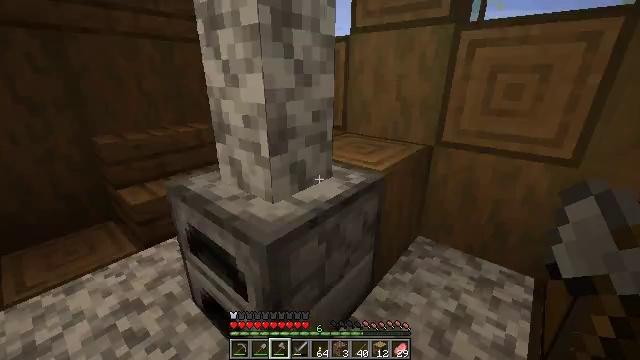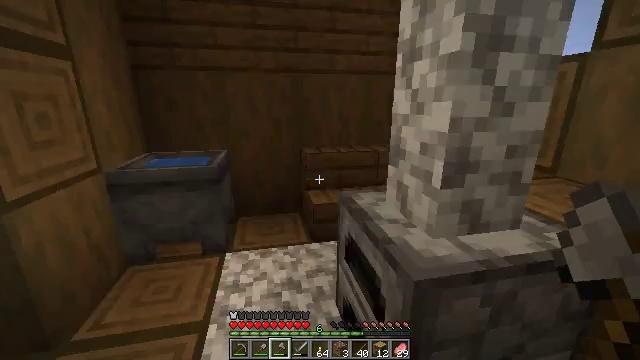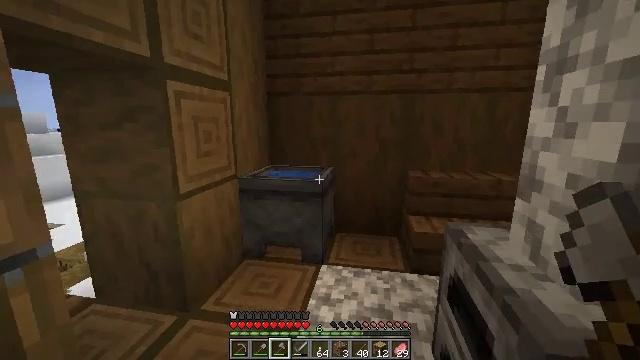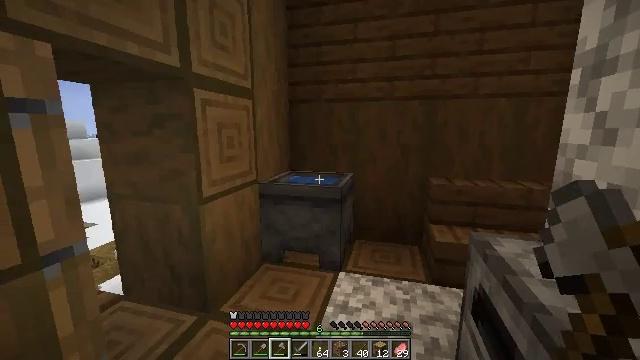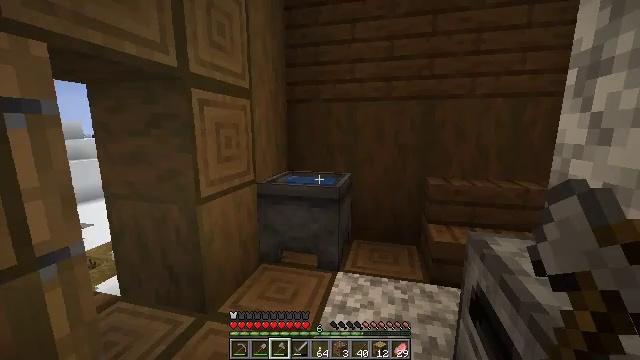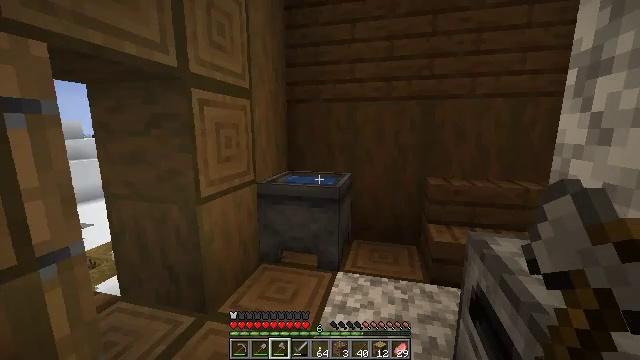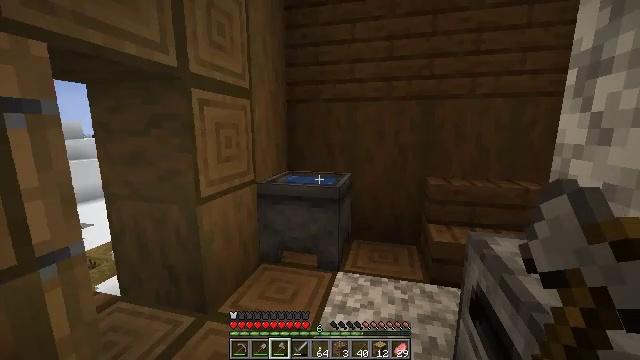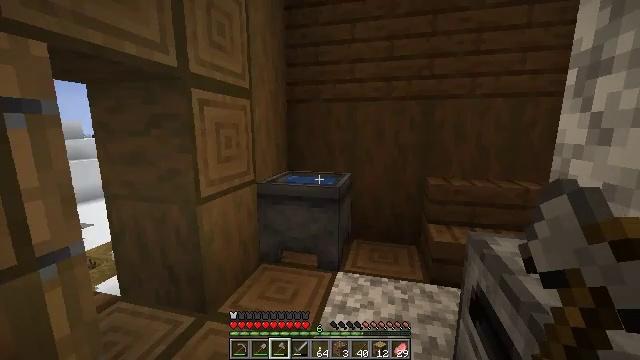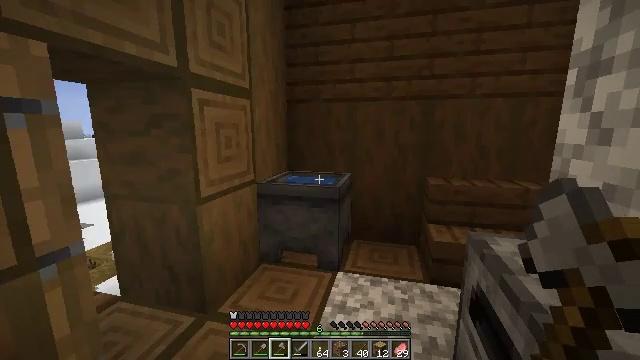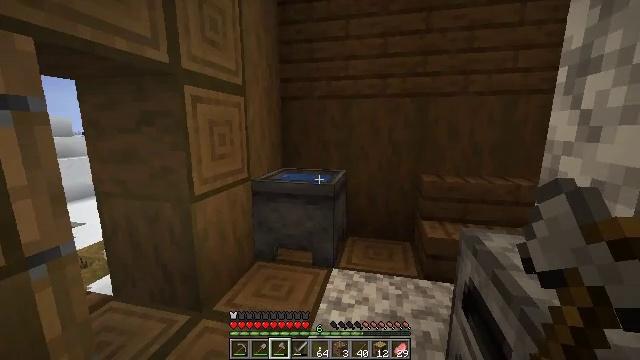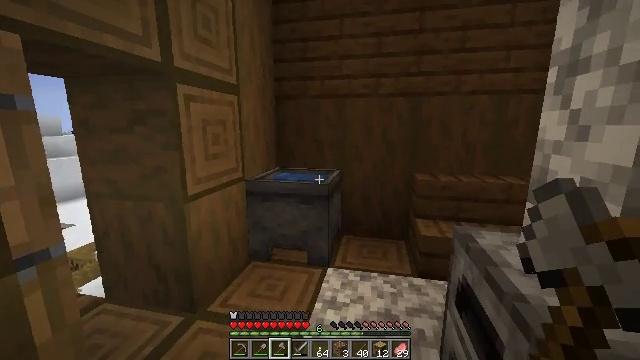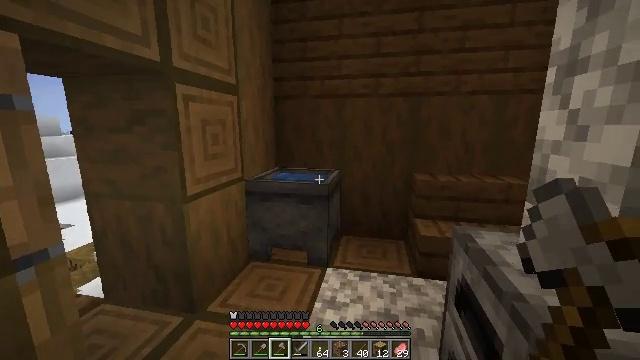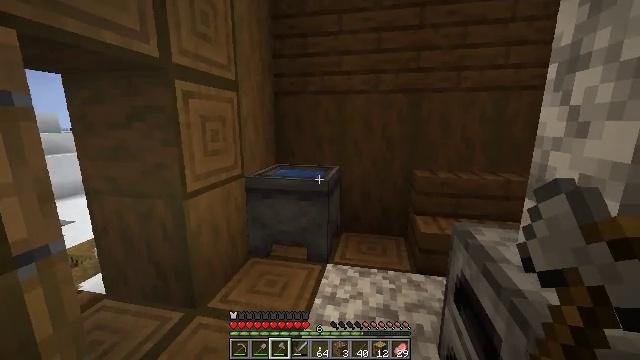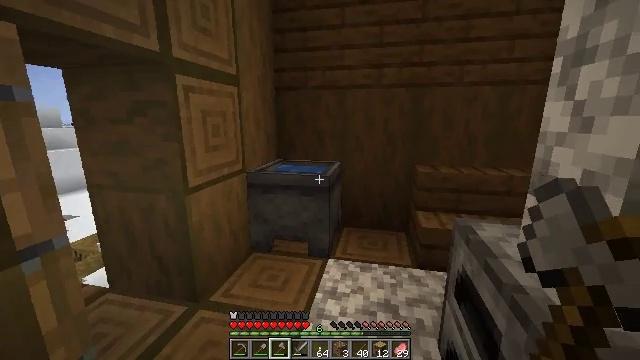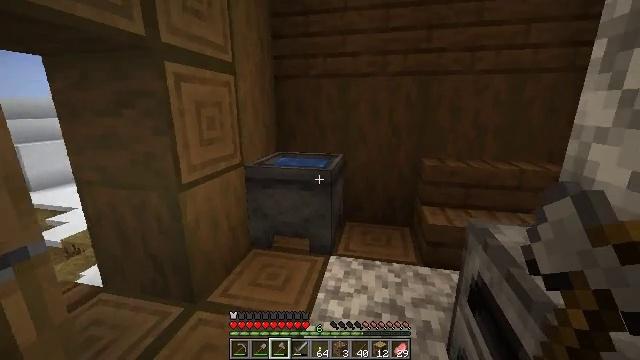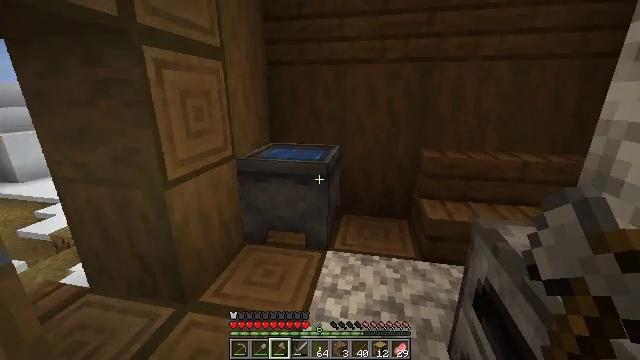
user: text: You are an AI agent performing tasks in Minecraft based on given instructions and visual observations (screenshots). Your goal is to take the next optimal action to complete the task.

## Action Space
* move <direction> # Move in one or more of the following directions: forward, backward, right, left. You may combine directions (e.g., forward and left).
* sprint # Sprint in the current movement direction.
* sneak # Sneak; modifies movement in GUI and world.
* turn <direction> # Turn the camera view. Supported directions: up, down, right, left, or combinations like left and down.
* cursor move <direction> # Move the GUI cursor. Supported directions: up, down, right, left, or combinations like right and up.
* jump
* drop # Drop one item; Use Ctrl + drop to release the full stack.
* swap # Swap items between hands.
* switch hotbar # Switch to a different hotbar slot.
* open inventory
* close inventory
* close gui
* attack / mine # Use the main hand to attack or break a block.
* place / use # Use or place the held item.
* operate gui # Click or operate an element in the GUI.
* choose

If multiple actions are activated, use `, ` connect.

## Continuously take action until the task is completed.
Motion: motion action
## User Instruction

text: Mine potatoes from the farmland.
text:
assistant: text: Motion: turn left and up
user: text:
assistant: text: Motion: turn left and up
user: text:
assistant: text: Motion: turn left and up
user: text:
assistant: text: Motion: no_op
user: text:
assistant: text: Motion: no_op
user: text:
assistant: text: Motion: no_op
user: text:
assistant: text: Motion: no_op
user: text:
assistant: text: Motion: no_op
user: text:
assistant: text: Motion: turn right
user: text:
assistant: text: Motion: turn right
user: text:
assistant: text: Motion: no_op
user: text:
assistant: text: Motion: no_op
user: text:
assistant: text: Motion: move forward, turn down
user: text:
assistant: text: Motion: move forward, turn down
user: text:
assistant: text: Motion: move forward, turn right and down
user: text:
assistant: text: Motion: move forward, turn right and down
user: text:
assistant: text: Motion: move forward, turn right and down
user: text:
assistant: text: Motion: move forward, turn right and down
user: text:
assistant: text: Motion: move forward, turn right
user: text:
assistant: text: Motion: move forward, turn right
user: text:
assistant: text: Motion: move forward, turn right
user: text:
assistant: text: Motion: turn right
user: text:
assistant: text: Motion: turn right
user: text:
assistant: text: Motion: turn right
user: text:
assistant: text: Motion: turn right
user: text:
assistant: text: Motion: turn right
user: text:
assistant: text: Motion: turn right
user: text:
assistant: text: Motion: turn right
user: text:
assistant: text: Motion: turn right
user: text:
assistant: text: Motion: turn right